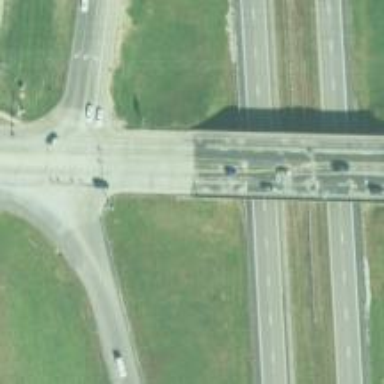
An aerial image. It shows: Primary highway bridge designed as expressway.